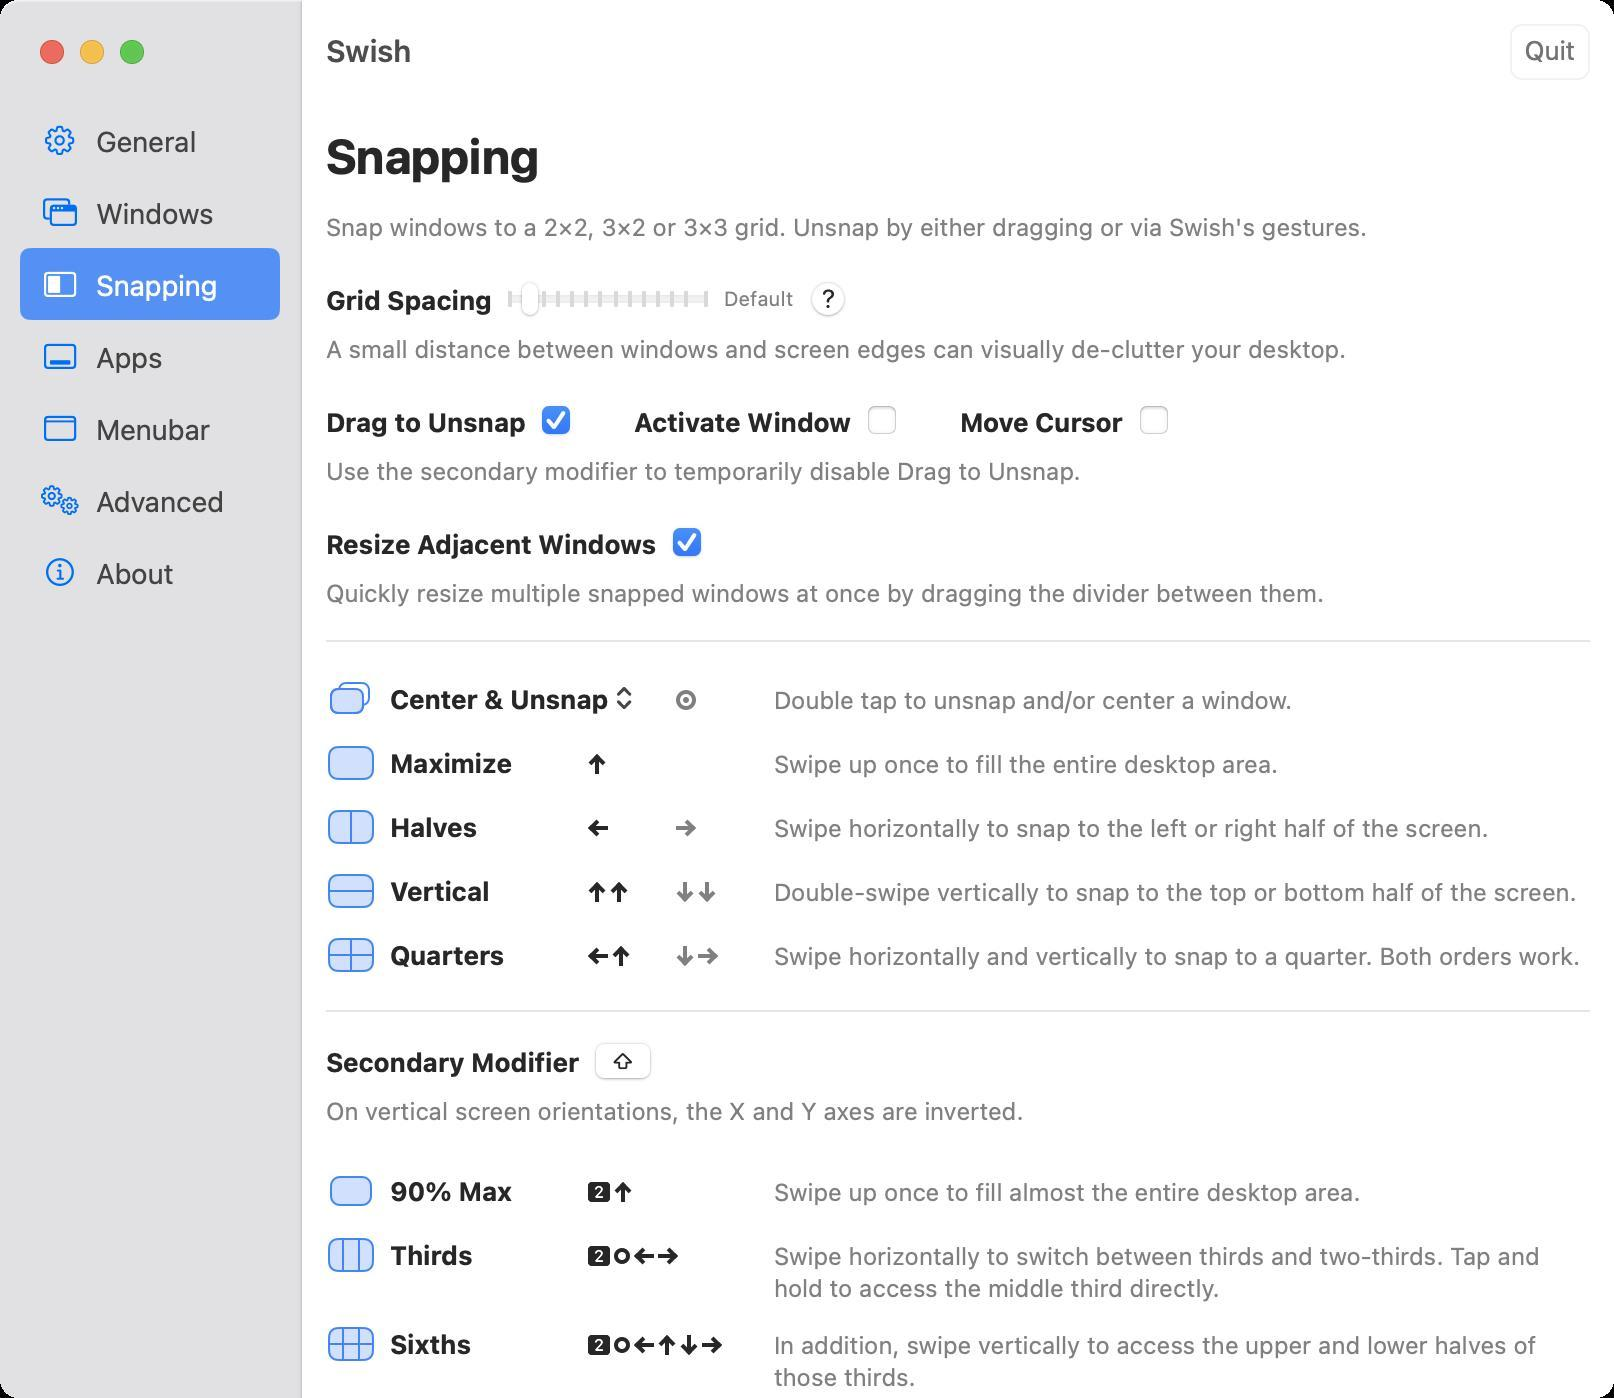
Accessibility tree:
{"name": "Swish", "role": "AXWindow", "description": null, "role_description": "standard window", "value": null, "position": "352.00;73.00", "size": "807;699", "children": [{"name": null, "role": "AXSplitGroup", "description": null, "role_description": "split group", "value": null, "position": "0.00;0.00", "size": "807;699", "children": [{"name": null, "role": "AXScrollArea", "description": null, "role_description": "scroll area", "value": null, "position": "0.00;52.00", "size": "150;647", "children": [{"name": null, "role": "AXTable", "description": null, "role_description": "table", "value": null, "position": "0.00;52.00", "size": "150;647", "children": [{"name": null, "role": "AXRow", "description": null, "role_description": "table row", "value": null, "position": "0.00;52.00", "size": "150;36", "children": [{"name": null, "role": "AXCell", "description": null, "role_description": "cell", "value": null, "position": "16.00;52.00", "size": "118;36", "children": [{"name": null, "role": "AXImage", "description": "General", "role_description": "image", "value": null, "position": "21.50;61.50", "size": "17;17", "children": []}, {"name": null, "role": "AXStaticText", "description": null, "role_description": "text", "value": "General", "position": "46.00;61.00", "size": "90;18", "children": []}]}]}, {"name": null, "role": "AXRow", "description": null, "role_description": "table row", "value": null, "position": "0.00;88.00", "size": "150;36", "children": [{"name": null, "role": "AXCell", "description": null, "role_description": "cell", "value": null, "position": "16.00;88.00", "size": "118;36", "children": [{"name": null, "role": "AXImage", "description": "Windows", "role_description": "image", "value": null, "position": "20.00;98.00", "size": "21;16", "children": []}, {"name": null, "role": "AXStaticText", "description": null, "role_description": "text", "value": "Windows", "position": "46.00;97.00", "size": "90;18", "children": []}]}]}, {"name": null, "role": "AXRow", "description": null, "role_description": "table row", "value": null, "position": "0.00;124.00", "size": "150;36", "children": [{"name": null, "role": "AXCell", "description": null, "role_description": "cell", "value": null, "position": "16.00;124.00", "size": "118;36", "children": [{"name": null, "role": "AXImage", "description": "Snapping", "role_description": "image", "value": null, "position": "20.50;134.50", "size": "20;15", "children": []}, {"name": null, "role": "AXStaticText", "description": null, "role_description": "text", "value": "Snapping", "position": "46.00;133.00", "size": "90;18", "children": []}]}]}, {"name": null, "role": "AXRow", "description": null, "role_description": "table row", "value": null, "position": "0.00;160.00", "size": "150;36", "children": [{"name": null, "role": "AXCell", "description": null, "role_description": "cell", "value": null, "position": "16.00;160.00", "size": "118;36", "children": [{"name": null, "role": "AXImage", "description": "Apps", "role_description": "image", "value": null, "position": "20.50;170.50", "size": "20;15", "children": []}, {"name": null, "role": "AXStaticText", "description": null, "role_description": "text", "value": "Apps", "position": "46.00;169.00", "size": "90;18", "children": []}]}]}, {"name": null, "role": "AXRow", "description": null, "role_description": "table row", "value": null, "position": "0.00;196.00", "size": "150;36", "children": [{"name": null, "role": "AXCell", "description": null, "role_description": "cell", "value": null, "position": "16.00;196.00", "size": "118;36", "children": [{"name": null, "role": "AXImage", "description": "Menubar", "role_description": "image", "value": null, "position": "20.50;206.50", "size": "20;15", "children": []}, {"name": null, "role": "AXStaticText", "description": null, "role_description": "text", "value": "Menubar", "position": "46.00;205.00", "size": "90;18", "children": []}]}]}, {"name": null, "role": "AXRow", "description": null, "role_description": "table row", "value": null, "position": "0.00;232.00", "size": "150;36", "children": [{"name": null, "role": "AXCell", "description": null, "role_description": "cell", "value": null, "position": "16.00;232.00", "size": "118;36", "children": [{"name": null, "role": "AXImage", "description": "Advanced", "role_description": "image", "value": null, "position": "19.50;241.50", "size": "21;17", "children": []}, {"name": null, "role": "AXStaticText", "description": null, "role_description": "text", "value": "Advanced", "position": "46.00;241.00", "size": "90;18", "children": []}]}]}, {"name": null, "role": "AXRow", "description": null, "role_description": "table row", "value": null, "position": "0.00;268.00", "size": "150;36", "children": [{"name": null, "role": "AXCell", "description": null, "role_description": "cell", "value": null, "position": "16.00;268.00", "size": "118;36", "children": [{"name": null, "role": "AXImage", "description": "About", "role_description": "image", "value": null, "position": "22.00;278.00", "size": "16;16", "children": []}, {"name": null, "role": "AXStaticText", "description": null, "role_description": "text", "value": "About", "position": "46.00;277.00", "size": "90;18", "children": []}]}]}, {"name": null, "role": "AXColumn", "description": null, "role_description": "column", "value": null, "position": "10.00;52.00", "size": "130;647", "children": []}]}]}, {"name": null, "role": "AXSplitter", "description": null, "role_description": "splitter", "value": 150.0, "position": "150.00;52.00", "size": "1;647", "children": []}, {"name": null, "role": "AXScrollArea", "description": null, "role_description": "scroll area", "value": null, "position": "151.00;52.00", "size": "656;647", "children": [{"name": null, "role": "AXStaticText", "description": null, "role_description": "text", "value": "Snapping", "position": "161.00;64.00", "size": "111;29", "children": []}, {"name": null, "role": "AXStaticText", "description": null, "role_description": "text", "value": "Snap windows to a 2×2, 3×2 or 3×3 grid. Unsnap by either dragging or via Swish's gestures.", "position": "161.00;105.00", "size": "525;16", "children": []}, {"name": null, "role": "AXStaticText", "description": null, "role_description": "text", "value": "Grid Spacing", "position": "161.00;141.00", "size": "87;17", "children": []}, {"name": null, "role": "AXSlider", "description": null, "role_description": "slider", "value": 0.0, "position": "252.00;139.50", "size": "104;20", "children": [{"name": null, "role": "AXValueIndicator", "description": null, "role_description": "value indicator", "value": 0.0, "position": "259.00;139.50", "size": "12;20", "children": []}]}, {"name": null, "role": "AXStaticText", "description": null, "role_description": "text", "value": "Default", "position": "360.00;143.00", "size": "40;13", "children": []}, {"name": null, "role": "AXButton", "description": "Help", "role_description": "button", "value": null, "position": "405.00;140.50", "size": "18;19", "children": []}, {"name": null, "role": "AXStaticText", "description": null, "role_description": "text", "value": "A small distance between windows and screen edges can visually de-clutter your desktop.", "position": "161.00;166.00", "size": "514;16", "children": []}, {"name": null, "role": "AXStaticText", "description": null, "role_description": "text", "value": "Drag to Unsnap", "position": "161.00;202.00", "size": "104;17", "children": []}, {"name": "", "role": "AXCheckBox", "description": null, "role_description": "checkbox", "value": 1, "position": "269.00;201.00", "size": "18;18", "children": []}, {"name": null, "role": "AXStaticText", "description": null, "role_description": "text", "value": "Activate Window", "position": "315.00;202.00", "size": "113;17", "children": []}, {"name": "", "role": "AXCheckBox", "description": null, "role_description": "checkbox", "value": 0, "position": "432.00;201.00", "size": "18;18", "children": []}, {"name": null, "role": "AXStaticText", "description": null, "role_description": "text", "value": "Move Cursor", "position": "478.00;202.00", "size": "86;17", "children": []}, {"name": "", "role": "AXCheckBox", "description": null, "role_description": "checkbox", "value": 0, "position": "568.00;201.00", "size": "18;18", "children": []}, {"name": null, "role": "AXStaticText", "description": null, "role_description": "text", "value": "Use the secondary modifier to temporarily disable Drag to Unsnap.", "position": "161.00;227.00", "size": "382;16", "children": []}, {"name": null, "role": "AXStaticText", "description": null, "role_description": "text", "value": "Resize Adjacent Windows", "position": "161.00;263.00", "size": "170;17", "children": []}, {"name": "", "role": "AXCheckBox", "description": null, "role_description": "checkbox", "value": 1, "position": "334.50;262.00", "size": "18;18", "children": []}, {"name": null, "role": "AXStaticText", "description": null, "role_description": "text", "value": "Quickly resize multiple snapped windows at once by dragging the divider between them.", "position": "161.00;288.00", "size": "504;16", "children": []}, {"name": null, "role": "AXImage", "description": "ActionSnapUnsnap", "role_description": "image", "value": null, "position": "163.00;337.00", "size": "24;24", "children": []}, {"name": null, "role": "AXPopUpButton", "description": null, "role_description": "pop up button", "value": "Center & Unsnap", "position": "187.00;340.50", "size": "135;17", "children": []}, {"name": null, "role": "AXImage", "description": "GestureTap", "role_description": "image", "value": null, "position": "337.00;344.00", "size": "12;12", "children": []}, {"name": null, "role": "AXStaticText", "description": null, "role_description": "text", "value": "Double tap to unsnap and/or center a window.", "position": "385.00;341.50", "size": "264;20", "children": []}, {"name": null, "role": "AXImage", "description": "ActionSnapMax", "role_description": "image", "value": null, "position": "163.00;369.00", "size": "24;24", "children": []}, {"name": null, "role": "AXStaticText", "description": null, "role_description": "text", "value": "Maximize", "position": "193.00;372.50", "size": "94;17", "children": []}, {"name": null, "role": "AXImage", "description": "GestureUp", "role_description": "image", "value": null, "position": "293.00;376.00", "size": "11;12", "children": []}, {"name": null, "role": "AXStaticText", "description": null, "role_description": "text", "value": "Swipe up once to fill the entire desktop area.", "position": "385.00;373.50", "size": "256;20", "children": []}, {"name": null, "role": "AXImage", "description": "ActionSnapHalves", "role_description": "image", "value": null, "position": "163.00;401.00", "size": "24;24", "children": []}, {"name": null, "role": "AXStaticText", "description": null, "role_description": "text", "value": "Halves", "position": "193.00;404.50", "size": "94;17", "children": []}, {"name": null, "role": "AXImage", "description": "GestureLeft", "role_description": "image", "value": null, "position": "293.00;408.00", "size": "12;12", "children": []}, {"name": null, "role": "AXImage", "description": "GestureRight", "role_description": "image", "value": null, "position": "337.00;408.00", "size": "12;12", "children": []}, {"name": null, "role": "AXStaticText", "description": null, "role_description": "text", "value": "Swipe horizontally to snap to the left or right half of the screen.", "position": "385.00;405.50", "size": "362;20", "children": []}, {"name": null, "role": "AXImage", "description": "ActionSnapVertical", "role_description": "image", "value": null, "position": "163.00;433.00", "size": "24;24", "children": []}, {"name": null, "role": "AXStaticText", "description": null, "role_description": "text", "value": "Vertical", "position": "193.00;436.50", "size": "94;17", "children": []}, {"name": null, "role": "AXImage", "description": "GestureUp", "role_description": "image", "value": null, "position": "304.00;440.00", "size": "11;12", "children": []}, {"name": null, "role": "AXImage", "description": "GestureUp", "role_description": "image", "value": null, "position": "293.00;440.00", "size": "11;12", "children": []}, {"name": null, "role": "AXImage", "description": "GestureDown", "role_description": "image", "value": null, "position": "348.00;440.00", "size": "11;12", "children": []}, {"name": null, "role": "AXImage", "description": "GestureDown", "role_description": "image", "value": null, "position": "337.00;440.00", "size": "11;12", "children": []}, {"name": null, "role": "AXStaticText", "description": null, "role_description": "text", "value": "Double-swipe vertically to snap to the top or bottom half of the screen.", "position": "385.00;437.50", "size": "406;20", "children": []}, {"name": null, "role": "AXImage", "description": "ActionSnapQuarters", "role_description": "image", "value": null, "position": "163.00;465.00", "size": "24;24", "children": []}, {"name": null, "role": "AXStaticText", "description": null, "role_description": "text", "value": "Quarters", "position": "193.00;468.50", "size": "94;17", "children": []}, {"name": null, "role": "AXImage", "description": "GestureUp", "role_description": "image", "value": null, "position": "305.00;472.00", "size": "11;12", "children": []}, {"name": null, "role": "AXImage", "description": "GestureLeft", "role_description": "image", "value": null, "position": "293.00;472.00", "size": "12;12", "children": []}, {"name": null, "role": "AXImage", "description": "GestureRight", "role_description": "image", "value": null, "position": "348.00;472.00", "size": "12;12", "children": []}, {"name": null, "role": "AXImage", "description": "GestureDown", "role_description": "image", "value": null, "position": "337.00;472.00", "size": "11;12", "children": []}, {"name": null, "role": "AXStaticText", "description": null, "role_description": "text", "value": "Swipe horizontally and vertically to snap to a quarter. Both orders work.", "position": "385.00;469.50", "size": "408;20", "children": []}, {"name": null, "role": "AXStaticText", "description": null, "role_description": "text", "value": "Secondary Modifier", "position": "161.00;522.00", "size": "131;17", "children": []}, {"name": "⇧", "role": "AXButton", "description": null, "role_description": "button", "value": null, "position": "295.00;519.00", "size": "33;24", "children": []}, {"name": null, "role": "AXStaticText", "description": null, "role_description": "text", "value": "On vertical screen orientations, the X and Y axes are inverted.", "position": "161.00;547.00", "size": "353;16", "children": []}, {"name": null, "role": "AXImage", "description": "ActionSnapAlmost", "role_description": "image", "value": null, "position": "163.00;583.00", "size": "24;24", "children": []}, {"name": null, "role": "AXStaticText", "description": null, "role_description": "text", "value": "90% Max", "position": "193.00;586.50", "size": "94;17", "children": []}, {"name": null, "role": "AXImage", "description": "GestureUp", "role_description": "image", "value": null, "position": "306.00;590.00", "size": "11;12", "children": []}, {"name": null, "role": "AXImage", "description": "GestureMod2", "role_description": "image", "value": null, "position": "293.00;590.00", "size": "13;12", "children": []}, {"name": null, "role": "AXStaticText", "description": null, "role_description": "text", "value": "Swipe up once to fill almost the entire desktop area.", "position": "385.00;587.50", "size": "298;20", "children": []}, {"name": null, "role": "AXImage", "description": "ActionSnapThirds", "role_description": "image", "value": null, "position": "163.00;615.00", "size": "24;24", "children": []}, {"name": null, "role": "AXStaticText", "description": null, "role_description": "text", "value": "Thirds", "position": "193.00;618.50", "size": "94;17", "children": []}, {"name": null, "role": "AXImage", "description": "GestureRight", "role_description": "image", "value": null, "position": "328.00;622.00", "size": "12;12", "children": []}, {"name": null, "role": "AXImage", "description": "GestureLeft", "role_description": "image", "value": null, "position": "316.00;622.00", "size": "12;12", "children": []}, {"name": null, "role": "AXImage", "description": "GestureHold", "role_description": "image", "value": null, "position": "306.00;622.00", "size": "10;12", "children": []}, {"name": null, "role": "AXImage", "description": "GestureMod2", "role_description": "image", "value": null, "position": "293.00;622.00", "size": "13;12", "children": []}, {"name": null, "role": "AXStaticText", "description": null, "role_description": "text", "value": "Swipe horizontally to switch between thirds and two-thirds. Tap and hold to access the middle third directly.", "position": "385.00;619.50", "size": "412;32", "children": []}, {"name": null, "role": "AXImage", "description": "ActionSnapSixths", "role_description": "image", "value": null, "position": "163.00;659.50", "size": "24;24", "children": []}, {"name": null, "role": "AXStaticText", "description": null, "role_description": "text", "value": "Sixths", "position": "193.00;663.00", "size": "94;17", "children": []}, {"name": null, "role": "AXImage", "description": "GestureRight", "role_description": "image", "value": null, "position": "350.00;666.50", "size": "12;12", "children": []}, {"name": null, "role": "AXImage", "description": "GestureDown", "role_description": "image", "value": null, "position": "339.00;666.50", "size": "11;12", "children": []}, {"name": null, "role": "AXImage", "description": "GestureUp", "role_description": "image", "value": null, "position": "328.00;666.50", "size": "11;12", "children": []}, {"name": null, "role": "AXImage", "description": "GestureLeft", "role_description": "image", "value": null, "position": "316.00;666.50", "size": "12;12", "children": []}, {"name": null, "role": "AXImage", "description": "GestureHold", "role_description": "image", "value": null, "position": "306.00;666.50", "size": "10;12", "children": []}, {"name": null, "role": "AXImage", "description": "GestureMod2", "role_description": "image", "value": null, "position": "293.00;666.50", "size": "13;12", "children": []}, {"name": null, "role": "AXStaticText", "description": null, "role_description": "text", "value": "In addition, swipe vertically to access the upper and lower halves of those thirds.", "position": "385.00;664.00", "size": "412;32", "children": []}, {"name": null, "role": "AXStaticText", "description": null, "role_description": "text", "value": "Tertiary Modifier", "position": "161.00;729.00", "size": "112;17", "children": []}, {"name": "⇧_⌥", "role": "AXButton", "description": null, "role_description": "button", "value": null, "position": "276.00;726.00", "size": "47;24", "children": []}, {"name": null, "role": "AXImage", "description": "ActionSnapNinths", "role_description": "image", "value": null, "position": "163.00;766.00", "size": "24;24", "children": []}, {"name": null, "role": "AXStaticText", "description": null, "role_description": "text", "value": "Ninths", "position": "193.00;769.50", "size": "94;17", "children": []}, {"name": null, "role": "AXImage", "description": "GestureRight", "role_description": "image", "value": null, "position": "350.00;773.00", "size": "12;12", "children": []}, {"name": null, "role": "AXImage", "description": "GestureDown", "role_description": "image", "value": null, "position": "339.00;773.00", "size": "11;12", "children": []}, {"name": null, "role": "AXImage", "description": "GestureUp", "role_description": "image", "value": null, "position": "328.00;773.00", "size": "11;12", "children": []}, {"name": null, "role": "AXImage", "description": "GestureLeft", "role_description": "image", "value": null, "position": "316.00;773.00", "size": "12;12", "children": []}, {"name": null, "role": "AXImage", "description": "GestureHold", "role_description": "image", "value": null, "position": "306.00;773.00", "size": "10;12", "children": []}, {"name": null, "role": "AXImage", "description": "GestureMod3", "role_description": "image", "value": null, "position": "293.00;773.00", "size": "13;12", "children": []}, {"name": null, "role": "AXStaticText", "description": null, "role_description": "text", "value": "Swipe to access ninths, two-ninths and four-ninths in a 3×3 grid.", "position": "385.00;770.50", "size": "370;20", "children": []}, {"name": null, "role": "AXScrollBar", "description": null, "role_description": "scroll bar", "value": 0.0, "position": "151.00;683.00", "size": "656;16", "children": []}, {"name": null, "role": "AXScrollBar", "description": null, "role_description": "scroll bar", "value": 0.0, "position": "791.00;52.00", "size": "16;647", "children": [{"name": null, "role": "AXValueIndicator", "description": null, "role_description": "value indicator", "value": 0.0, "position": "795.00;53.00", "size": "12;562", "children": []}, {"name": null, "role": "AXButton", "description": null, "role_description": "increment arrow button", "value": null, "position": "791.00;52.00", "size": "0;0", "children": []}, {"name": null, "role": "AXButton", "description": null, "role_description": "decrement arrow button", "value": null, "position": "791.00;52.00", "size": "0;0", "children": []}, {"name": null, "role": "AXButton", "description": null, "role_description": "increment page button", "value": null, "position": "795.00;615.50", "size": "12;84", "children": []}, {"name": null, "role": "AXButton", "description": null, "role_description": "decrement page button", "value": null, "position": "795.00;52.00", "size": "12;1", "children": []}]}]}]}, {"name": null, "role": "AXToolbar", "description": null, "role_description": "toolbar", "value": null, "position": "0.00;0.00", "size": "807;52", "children": [{"name": null, "role": "AXButton", "description": "Quit", "role_description": "button", "value": null, "position": "751.00;0.00", "size": "48;52", "children": []}]}, {"name": null, "role": "AXButton", "description": null, "role_description": "close button", "value": null, "position": "19.00;18.00", "size": "14;16", "children": []}, {"name": null, "role": "AXButton", "description": null, "role_description": "full screen button", "value": null, "position": "59.00;18.00", "size": "14;16", "children": [{"name": null, "role": "AXGroup", "description": null, "role_description": "group", "value": null, "position": "59.00;18.00", "size": "14;16", "children": [{"name": null, "role": "AXGroup", "description": null, "role_description": "group", "value": null, "position": "59.00;18.00", "size": "14;16", "children": []}]}]}, {"name": null, "role": "AXButton", "description": null, "role_description": "minimize button", "value": null, "position": "39.00;18.00", "size": "14;16", "children": []}, {"name": null, "role": "AXStaticText", "description": null, "role_description": "text", "value": "Swish", "position": "159.00;0.00", "size": "592;52", "children": []}]}